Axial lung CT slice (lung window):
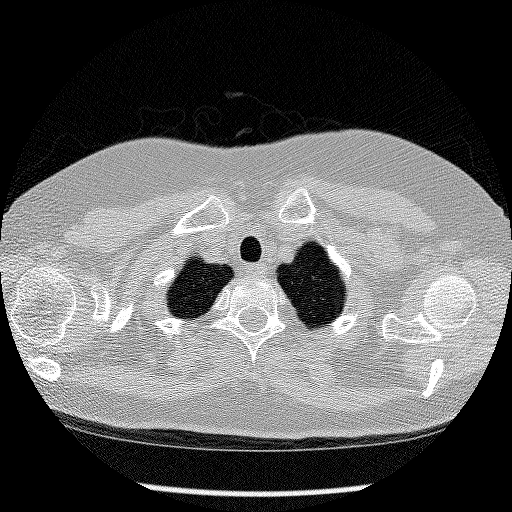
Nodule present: no